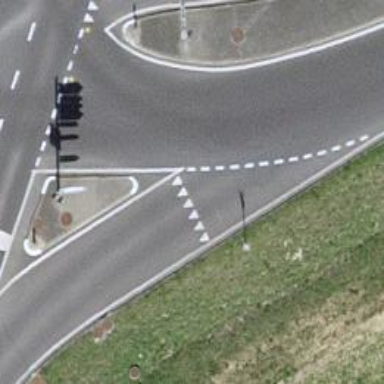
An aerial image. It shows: Road with "give way" sign.